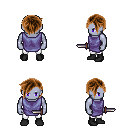
a pixel art fantasy rpg character, male body template, dark elf, purple skin, chain tabard jacket, white pants, brown pixie cut hairstyle, black shoes, dagger, four views (front, back, left, right), 2x2 character sprite sheet, small pixel art, hard edges, no anti-aliasing